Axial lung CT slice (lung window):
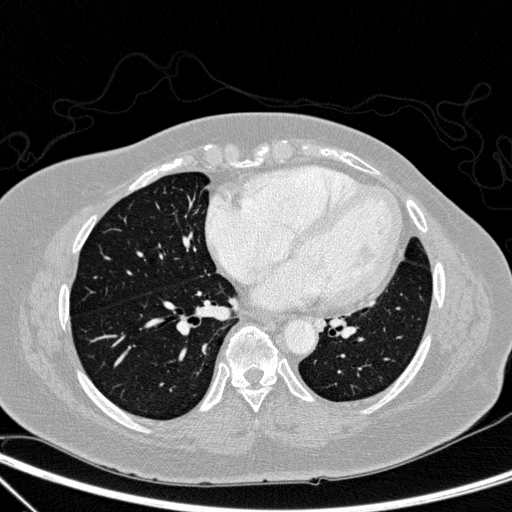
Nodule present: no